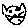
Label: cat